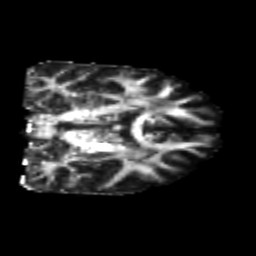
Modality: FA
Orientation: coronal
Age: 24
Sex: female
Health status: healthy
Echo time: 0.074 s